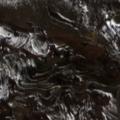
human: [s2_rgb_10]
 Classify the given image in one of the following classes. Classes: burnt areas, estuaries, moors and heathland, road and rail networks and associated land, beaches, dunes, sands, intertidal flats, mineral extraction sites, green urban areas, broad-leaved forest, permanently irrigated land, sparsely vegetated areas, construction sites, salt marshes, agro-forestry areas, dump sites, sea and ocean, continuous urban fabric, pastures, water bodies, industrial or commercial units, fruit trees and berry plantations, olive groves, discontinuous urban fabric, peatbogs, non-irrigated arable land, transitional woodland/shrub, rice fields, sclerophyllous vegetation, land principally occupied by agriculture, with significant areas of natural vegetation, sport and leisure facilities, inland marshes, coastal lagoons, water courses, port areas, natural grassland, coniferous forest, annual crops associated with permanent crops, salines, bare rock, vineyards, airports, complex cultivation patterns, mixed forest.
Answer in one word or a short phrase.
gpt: complex cultivation patterns, land principally occupied by agriculture, with significant areas of natural vegetation, broad-leaved forest, natural grassland